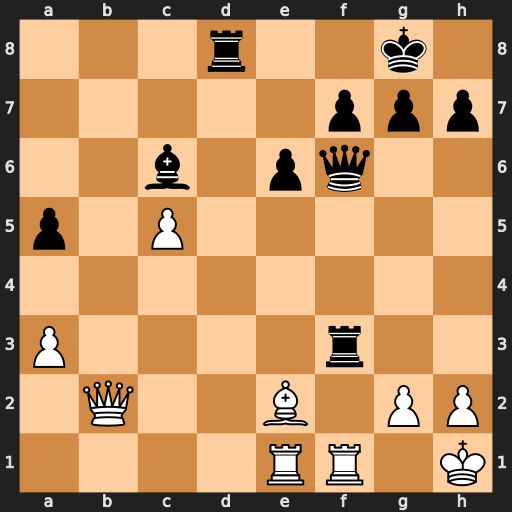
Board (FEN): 3r2k1/5ppp/2b1pq2/p1P5/8/P4r2/1Q2B1PP/4RR1K
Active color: w
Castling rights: -
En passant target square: -
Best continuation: Qb6 Rxf1+ Rxf1 Bxg2+ Kxg2